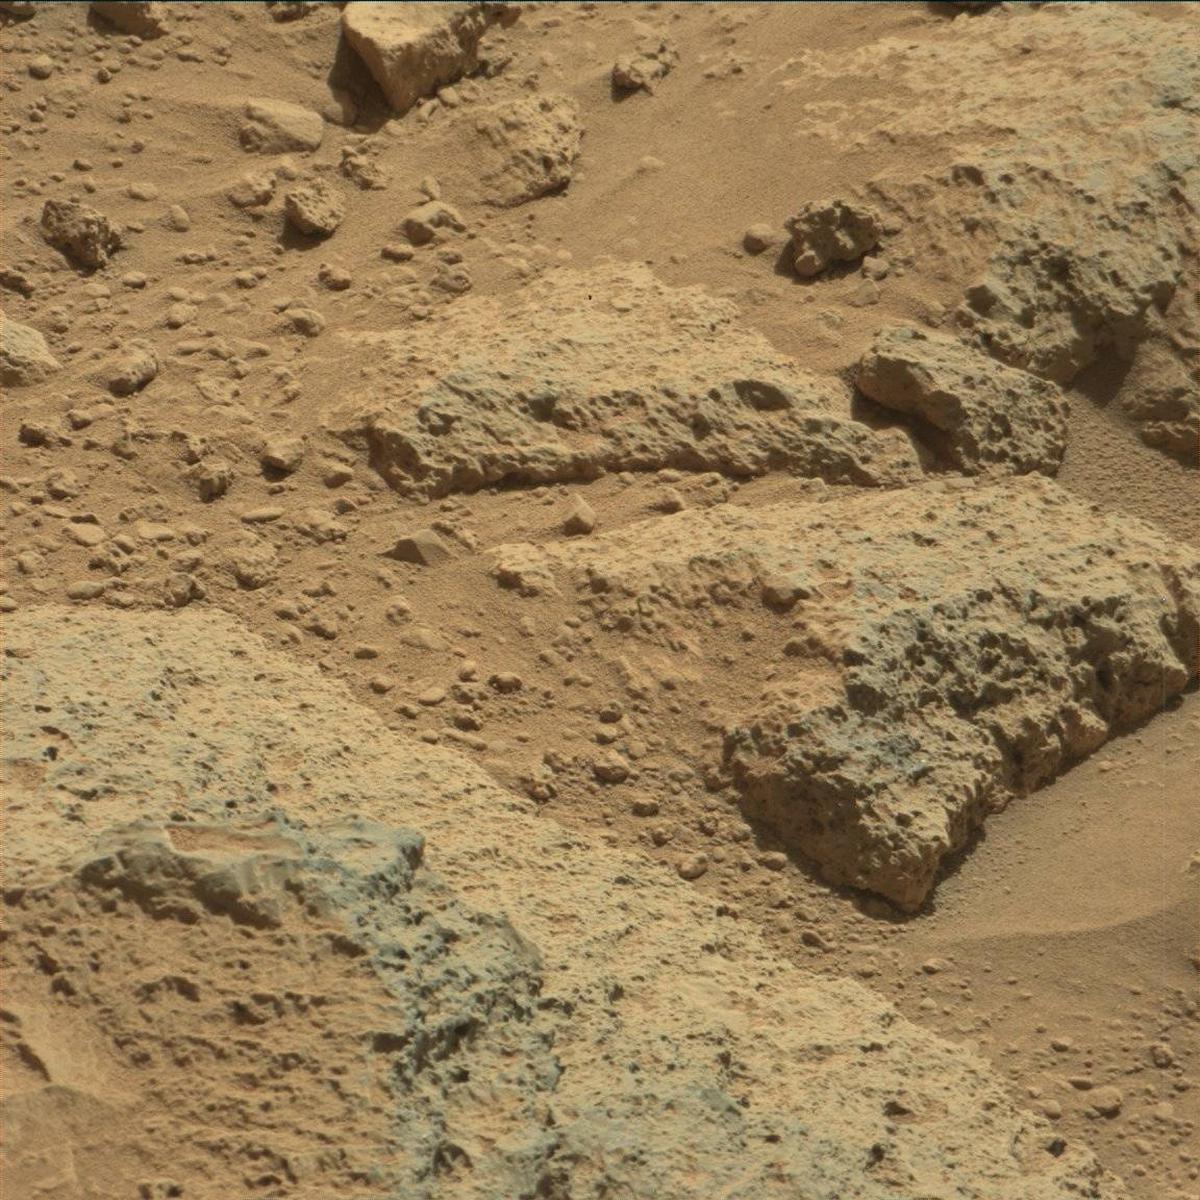
Terrain classes present: Bedrock, Rock, Sand / Soil